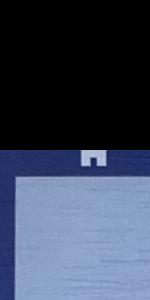
Label: Empty